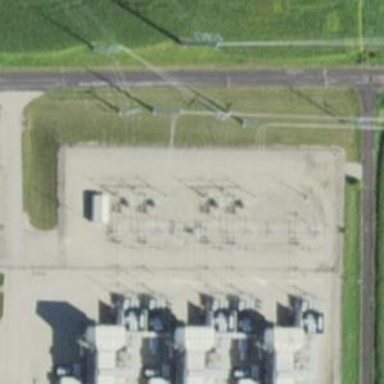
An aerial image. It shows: Switch used for power control.